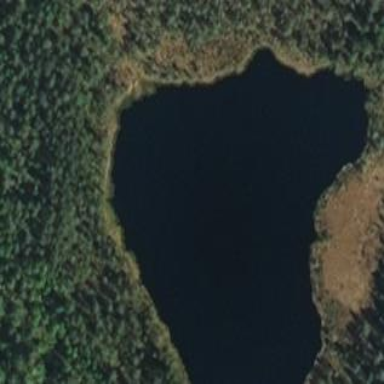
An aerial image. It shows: Pond with natural water.